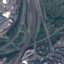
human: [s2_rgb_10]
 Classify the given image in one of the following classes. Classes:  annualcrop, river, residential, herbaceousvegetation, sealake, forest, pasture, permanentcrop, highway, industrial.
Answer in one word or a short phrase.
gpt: Highway